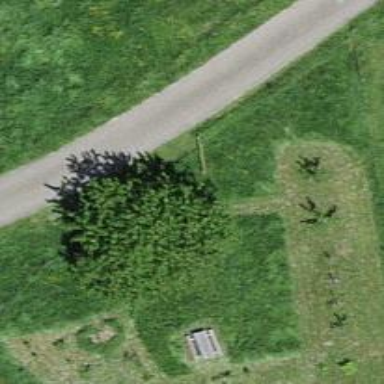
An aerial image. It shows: Bench.